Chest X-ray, PA view. Patient: 54 years old, sex M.
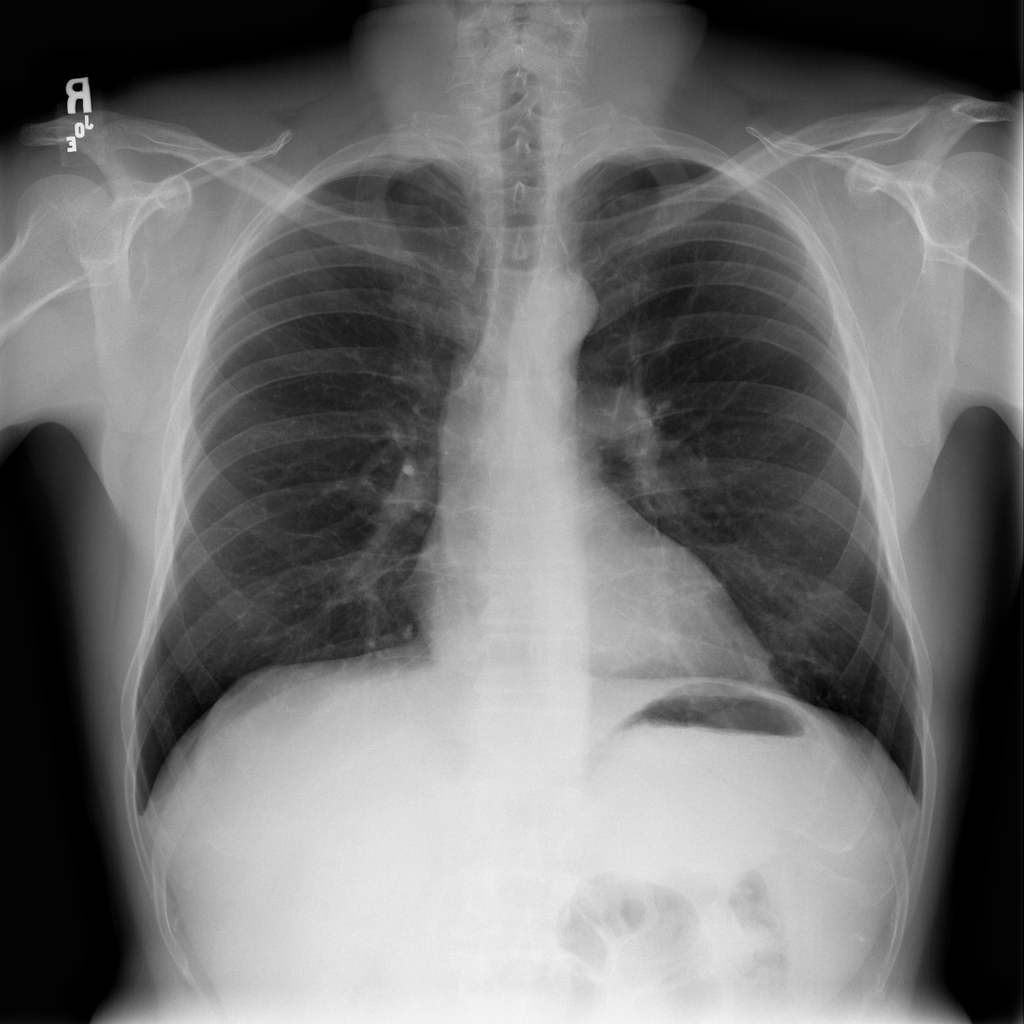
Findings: No Finding